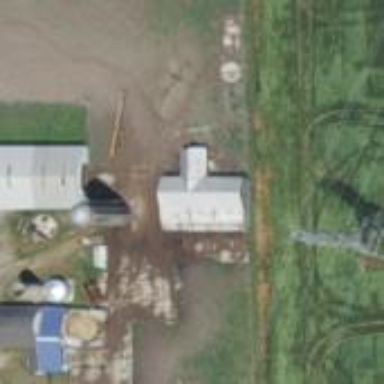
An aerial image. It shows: Silo.